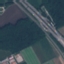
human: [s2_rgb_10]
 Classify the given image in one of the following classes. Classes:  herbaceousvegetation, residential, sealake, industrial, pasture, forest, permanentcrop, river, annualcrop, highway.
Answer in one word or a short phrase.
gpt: Highway